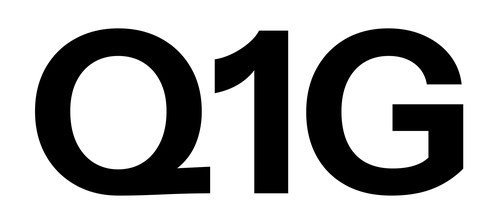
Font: InstrumentSans_Bold